This continuous-wavelet-transform scalogram was computed from a bearing vibration snapshot. Determine the bearing's health state. Answer with exactly one of: normal, inner_race, outer_race, ball.
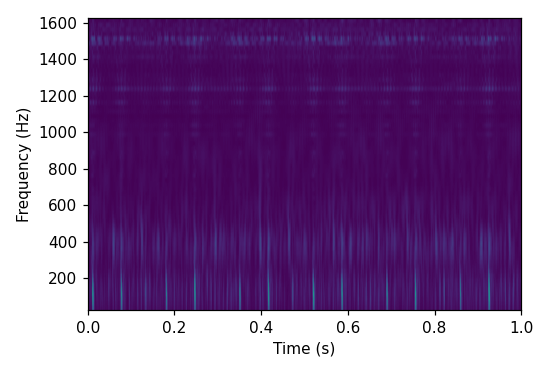
Answer: outer_race